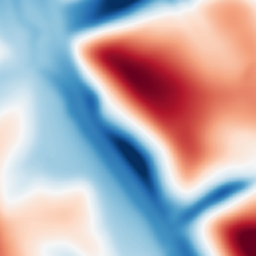
Category: multiscale
Decomposition family: dog
Decomposition parameters: sigma_low: 5
sigma_high: 50
Upsampling method: area
Upsampling parameters: scale: 2
Upsampling scale: 2